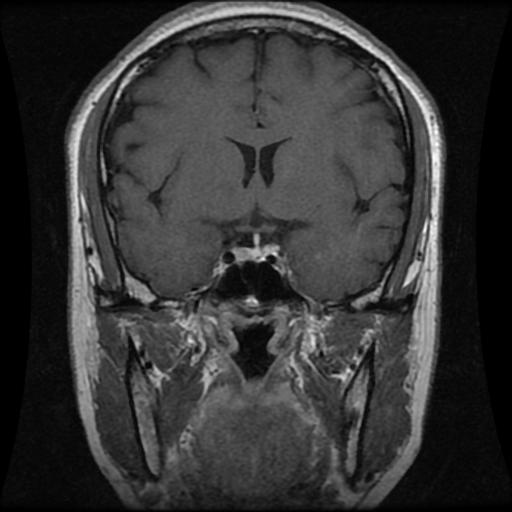
Label: pituitary